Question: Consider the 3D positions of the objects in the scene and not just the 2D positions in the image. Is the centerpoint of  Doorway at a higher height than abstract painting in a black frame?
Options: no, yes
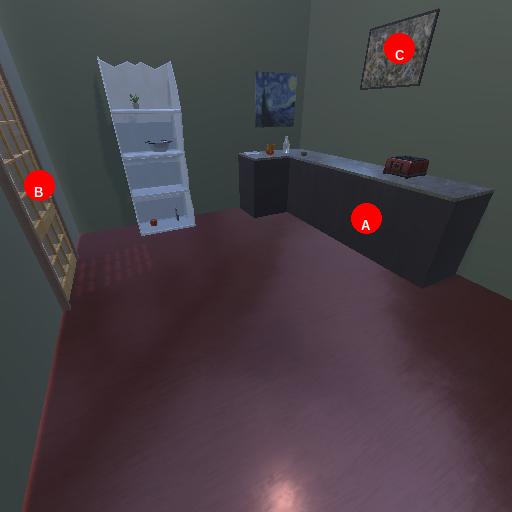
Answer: no